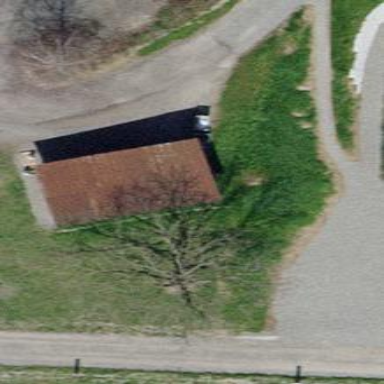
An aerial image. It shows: Shed building.